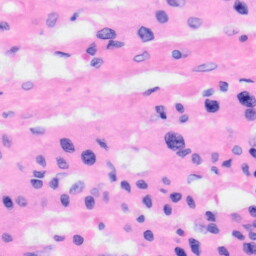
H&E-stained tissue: Liver